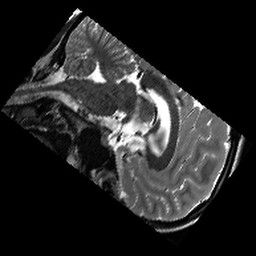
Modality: T2w
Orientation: sagittal
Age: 19
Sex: female